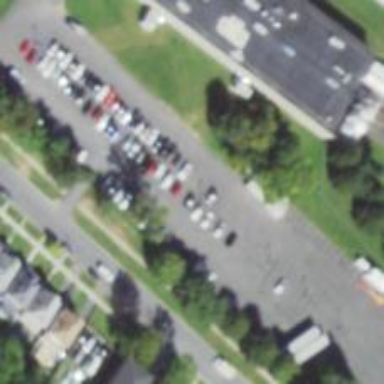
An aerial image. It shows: Road serving as parking aisle.